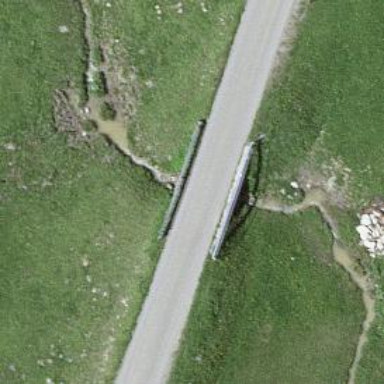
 crossing over bridge with grade1 tracktype."